Question: I have a 'navbar-fixed-top' menu for my page and it works exactly as I want it to. The project I am working on requires flat design on one page. This means I need to go from the menu to specific parts of the page. Everythin works but since the 'navbar' is fixed on top it covers parts of the "subpage". See this image for two browser windows next to eachother.
Question: What alternatives do I have to push the page 80px upwards (preferably without JS).

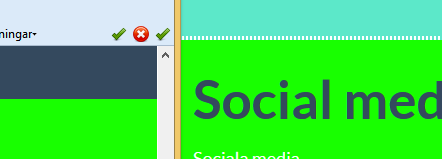
Answer: On the bootstrap page it actually tells you that you will have to add some padding to the top of the body so that it doesn't cover your other content.
Try adding this to your CSS:
'''
body { padding-top: 70px; }
'''